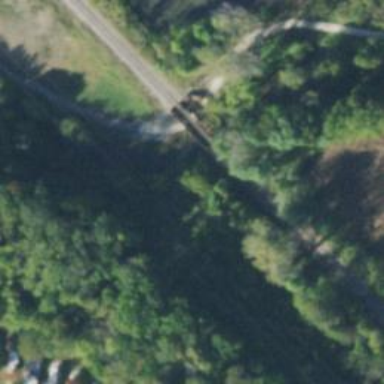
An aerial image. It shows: Bridge over railway line.